Question: I'm trying to export a specific package and its sub-packages as a non-runnable jar in Eclipse. I right click the package I want to export and hit "Export". However, when I export the jar, it only exports the top level package I've selected and all of its classes.
What I want is to export all sub-packages with it automatically as well. The only way I've been able to do this so far is to actually select each sub-package (and their sub-packages, etc...) for exporting as well. Is there any way to select all sub-packages for exporting as well automatically?
An example (with image):
I want to export the "bar1" package as a jar. I right click the bar1 package, click "Export" and select JAR. However, bar1's sub-package, "util". Is not selected by default and will not be exported. If I wanted to export bar1's sub-packages, I would need to select them individually. This is a pain if there are a lot of packages. Is there any way to have Eclipse add the "util" sub-package for exporting when I try to export the "bar1" package?

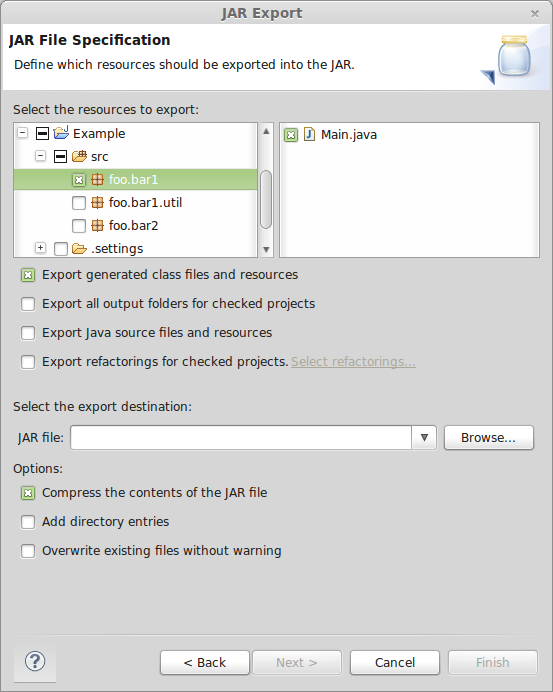
Answer: I think what you have is correct and there is not a lot of automation or easier way beside clicking your way through it to select a specific package and sub-packages. However, I think you can use <URL> to do this for you which is much automated and easier. Here is how you can select specific package in ant :
'''
<dirset dir="aDirectory">
<include name="a/package/**"/>
<exclude name="**/package/to/exclude**"/>
</dirset>
'''